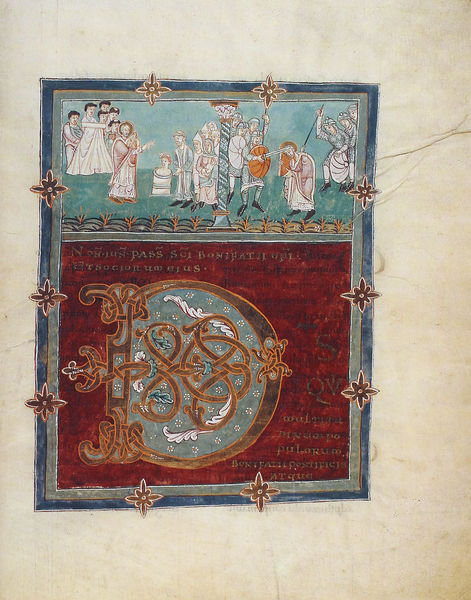
Titel: Fuldaer Sakramentar
Standort: Herkunftsort: Fulda (EU - D - H)
Institution: Göttingen, Niedersächsische Staats- und Universitätsbibliothek
Schlagwörter: blau, kampf, weiß, grün, menschen, säule, säulen, rot, ornament, hinrichtung, rahmen, kirche, gold, personen, schrift, rahmung, schlacht, lanze, soldaten, schild, buch, stern, druck, sterne, seite, illustration, schwert, text, initiale, ritter, wappen, mittelalter, märtyrer, töten, miniatur, latein, schilde, martyrium, buchmalerei, ritterschlag, texz, d, flechtornament